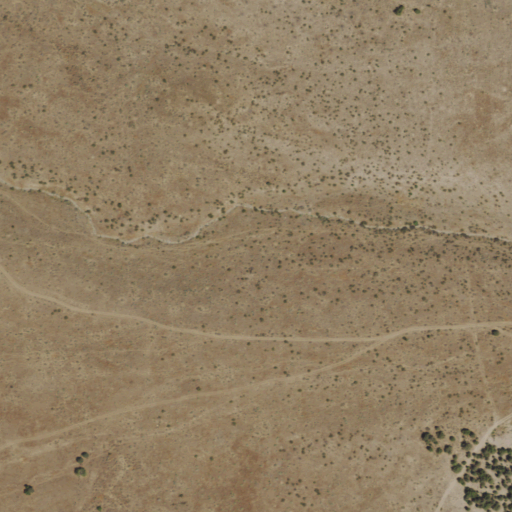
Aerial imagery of valley in Nevada named Sheep Canyon containing shrub and grassland